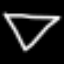
Label: diamond